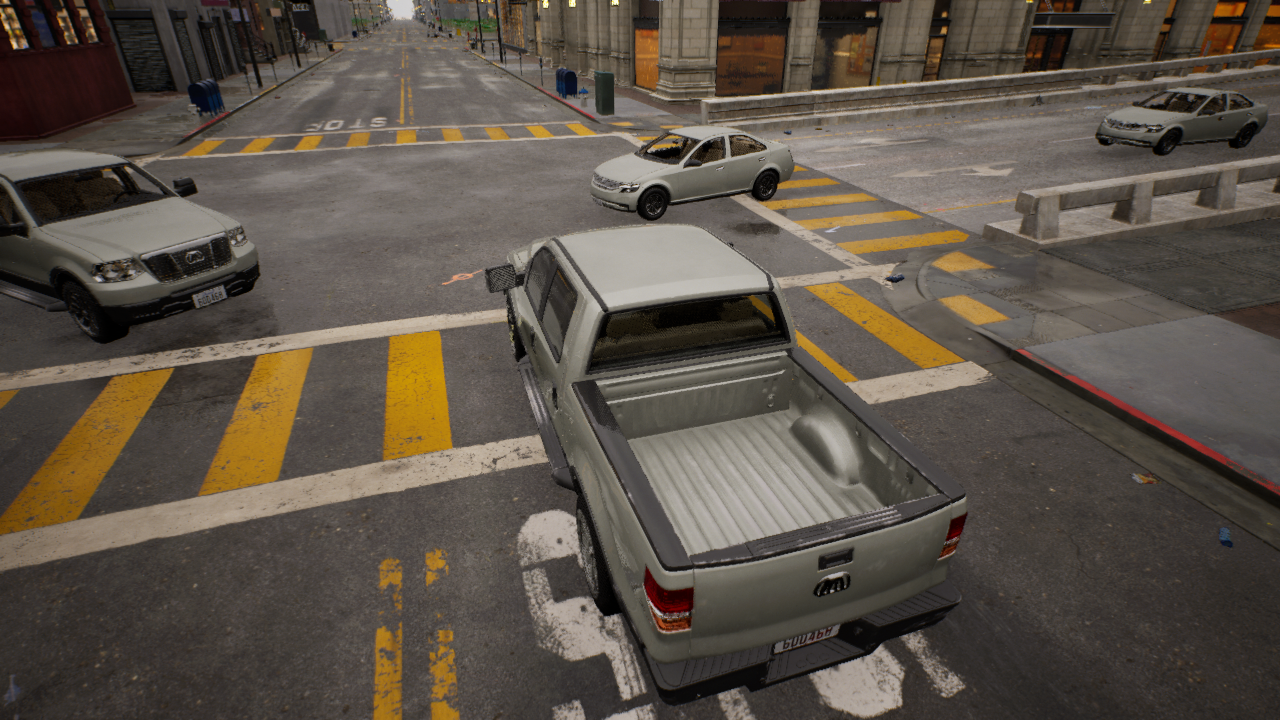
Venue: residential
Lighting: golden hour
Vehicle rig: pickup